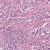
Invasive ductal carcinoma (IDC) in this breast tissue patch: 1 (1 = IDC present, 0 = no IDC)